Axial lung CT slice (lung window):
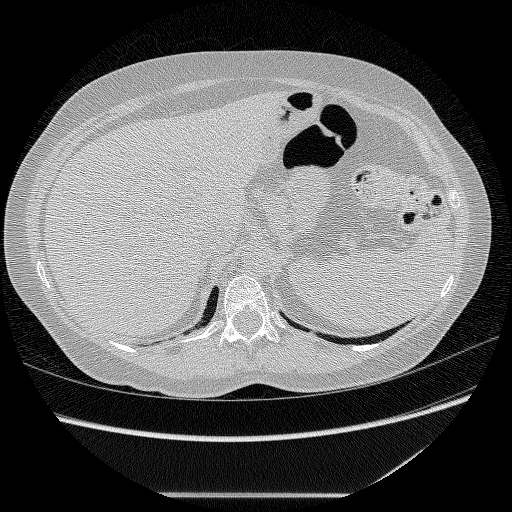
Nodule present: no